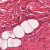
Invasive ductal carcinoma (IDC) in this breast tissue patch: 0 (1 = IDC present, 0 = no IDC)